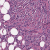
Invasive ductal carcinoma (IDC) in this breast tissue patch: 1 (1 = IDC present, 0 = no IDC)